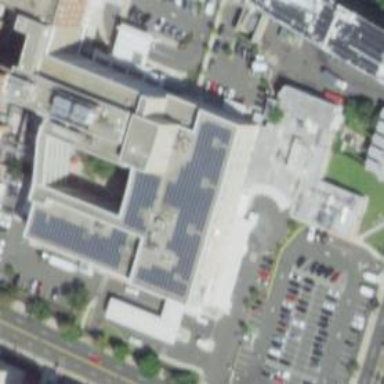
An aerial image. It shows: Healthcare facility identified as hospital.